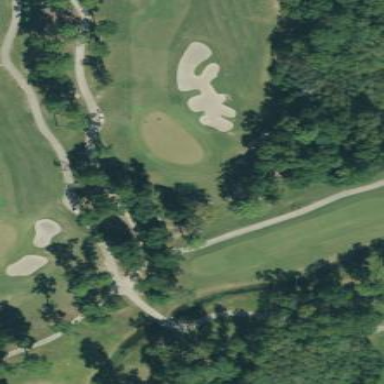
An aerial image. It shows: Golf rough area.